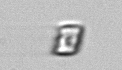
Label: Bacillariophyceae_morphotype1